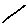
Label: line